A spectrogram of one vibration snapshot from a rotating bearing is shown (time on one axis, frequency on the other). What is the most likely bearing condition (normal, inner_race, outer_race, ball)?
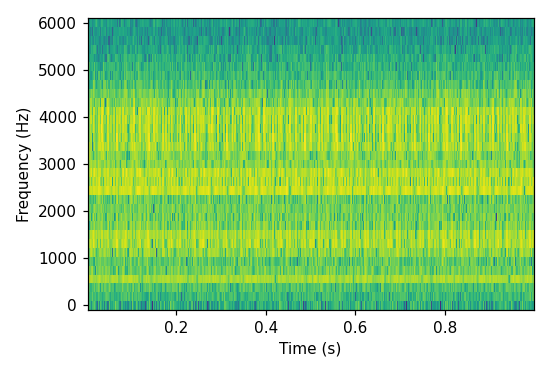
Answer: inner_race